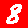
Digit: 8